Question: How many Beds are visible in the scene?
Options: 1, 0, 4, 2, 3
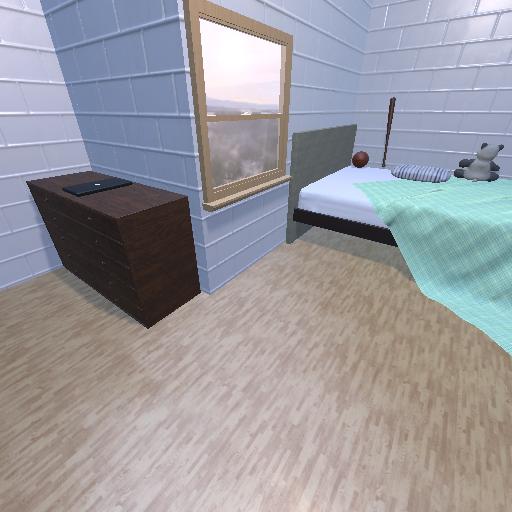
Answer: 1